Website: apple
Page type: cart
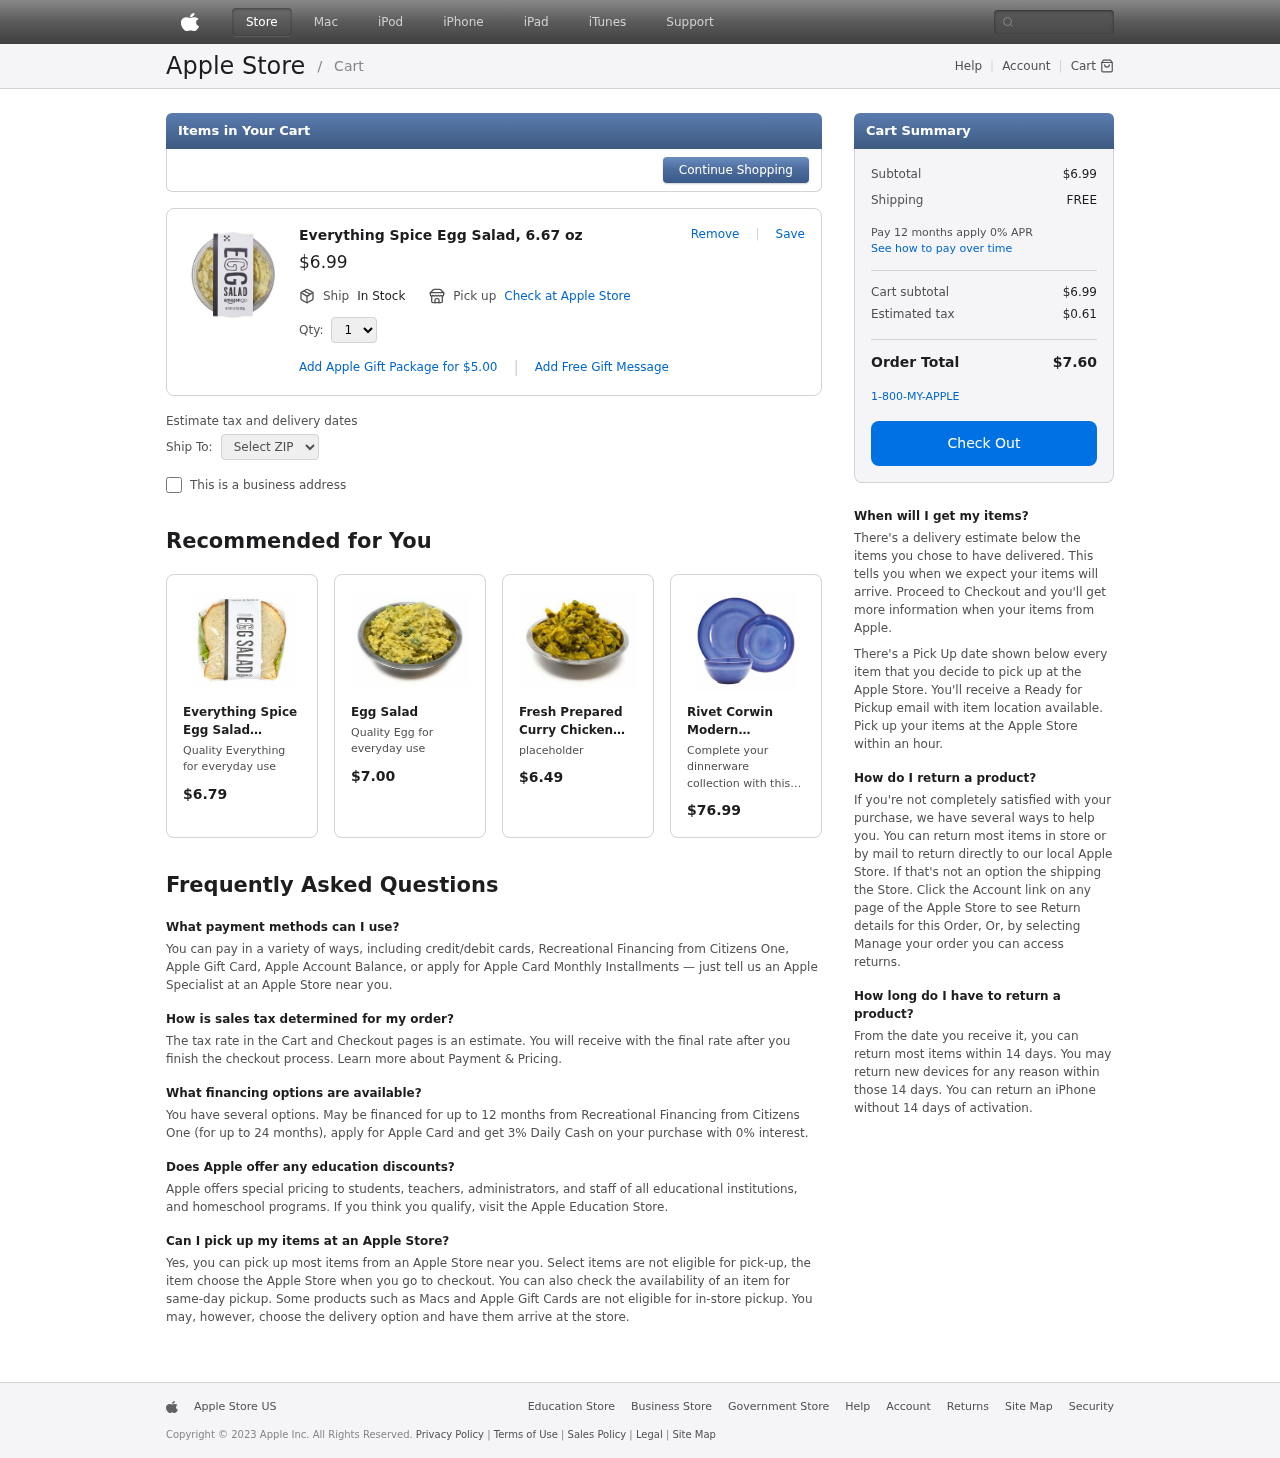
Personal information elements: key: PII_POSTCODE
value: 21684
Product elements: key: PRODUCT1_NAME
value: Everything Spice Egg Salad, 6.67 oz
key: PRODUCT1_PRICE
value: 6.99
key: PRODUCT1_QUANTITY
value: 1
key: PRODUCT2_DESC
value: Quality Everything for everyday use
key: PRODUCT2_NAME
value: Everything Spice Egg Salad Sandwich, 8.99 oz
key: PRODUCT2_PRICE
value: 6.79
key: PRODUCT3_DESC
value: Quality Egg for everyday use
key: PRODUCT3_NAME
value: Egg Salad
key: PRODUCT3_PRICE
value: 7
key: PRODUCT4_DESC
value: placeholder
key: PRODUCT4_NAME
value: Fresh Prepared Curry Chicken Salad
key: PRODUCT4_PRICE
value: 6.49
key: PRODUCT5_DESC
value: Complete your dinnerware collection with this beautiful 18-piece set of 6 dinner plates, 6 salad plates, and 6 bowls. Made from 100% stoneware and finished with a unique reactive glaze, these dishes a
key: PRODUCT5_NAME
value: Rivet Corwin Modern Reactive-Glaze Stoneware 18-Piece Dinnerware Set, Service for 6, Atacama Blue
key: PRODUCT5_PRICE
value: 76.99
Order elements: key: ORDER_SUBTOTAL
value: $6.99
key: ORDER_SHIPPING_COST
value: FREE
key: ORDER_SUBTOTAL2
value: $6.99
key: ORDER_TAX
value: $0.61
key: ORDER_TOTAL
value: $7.60